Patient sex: F
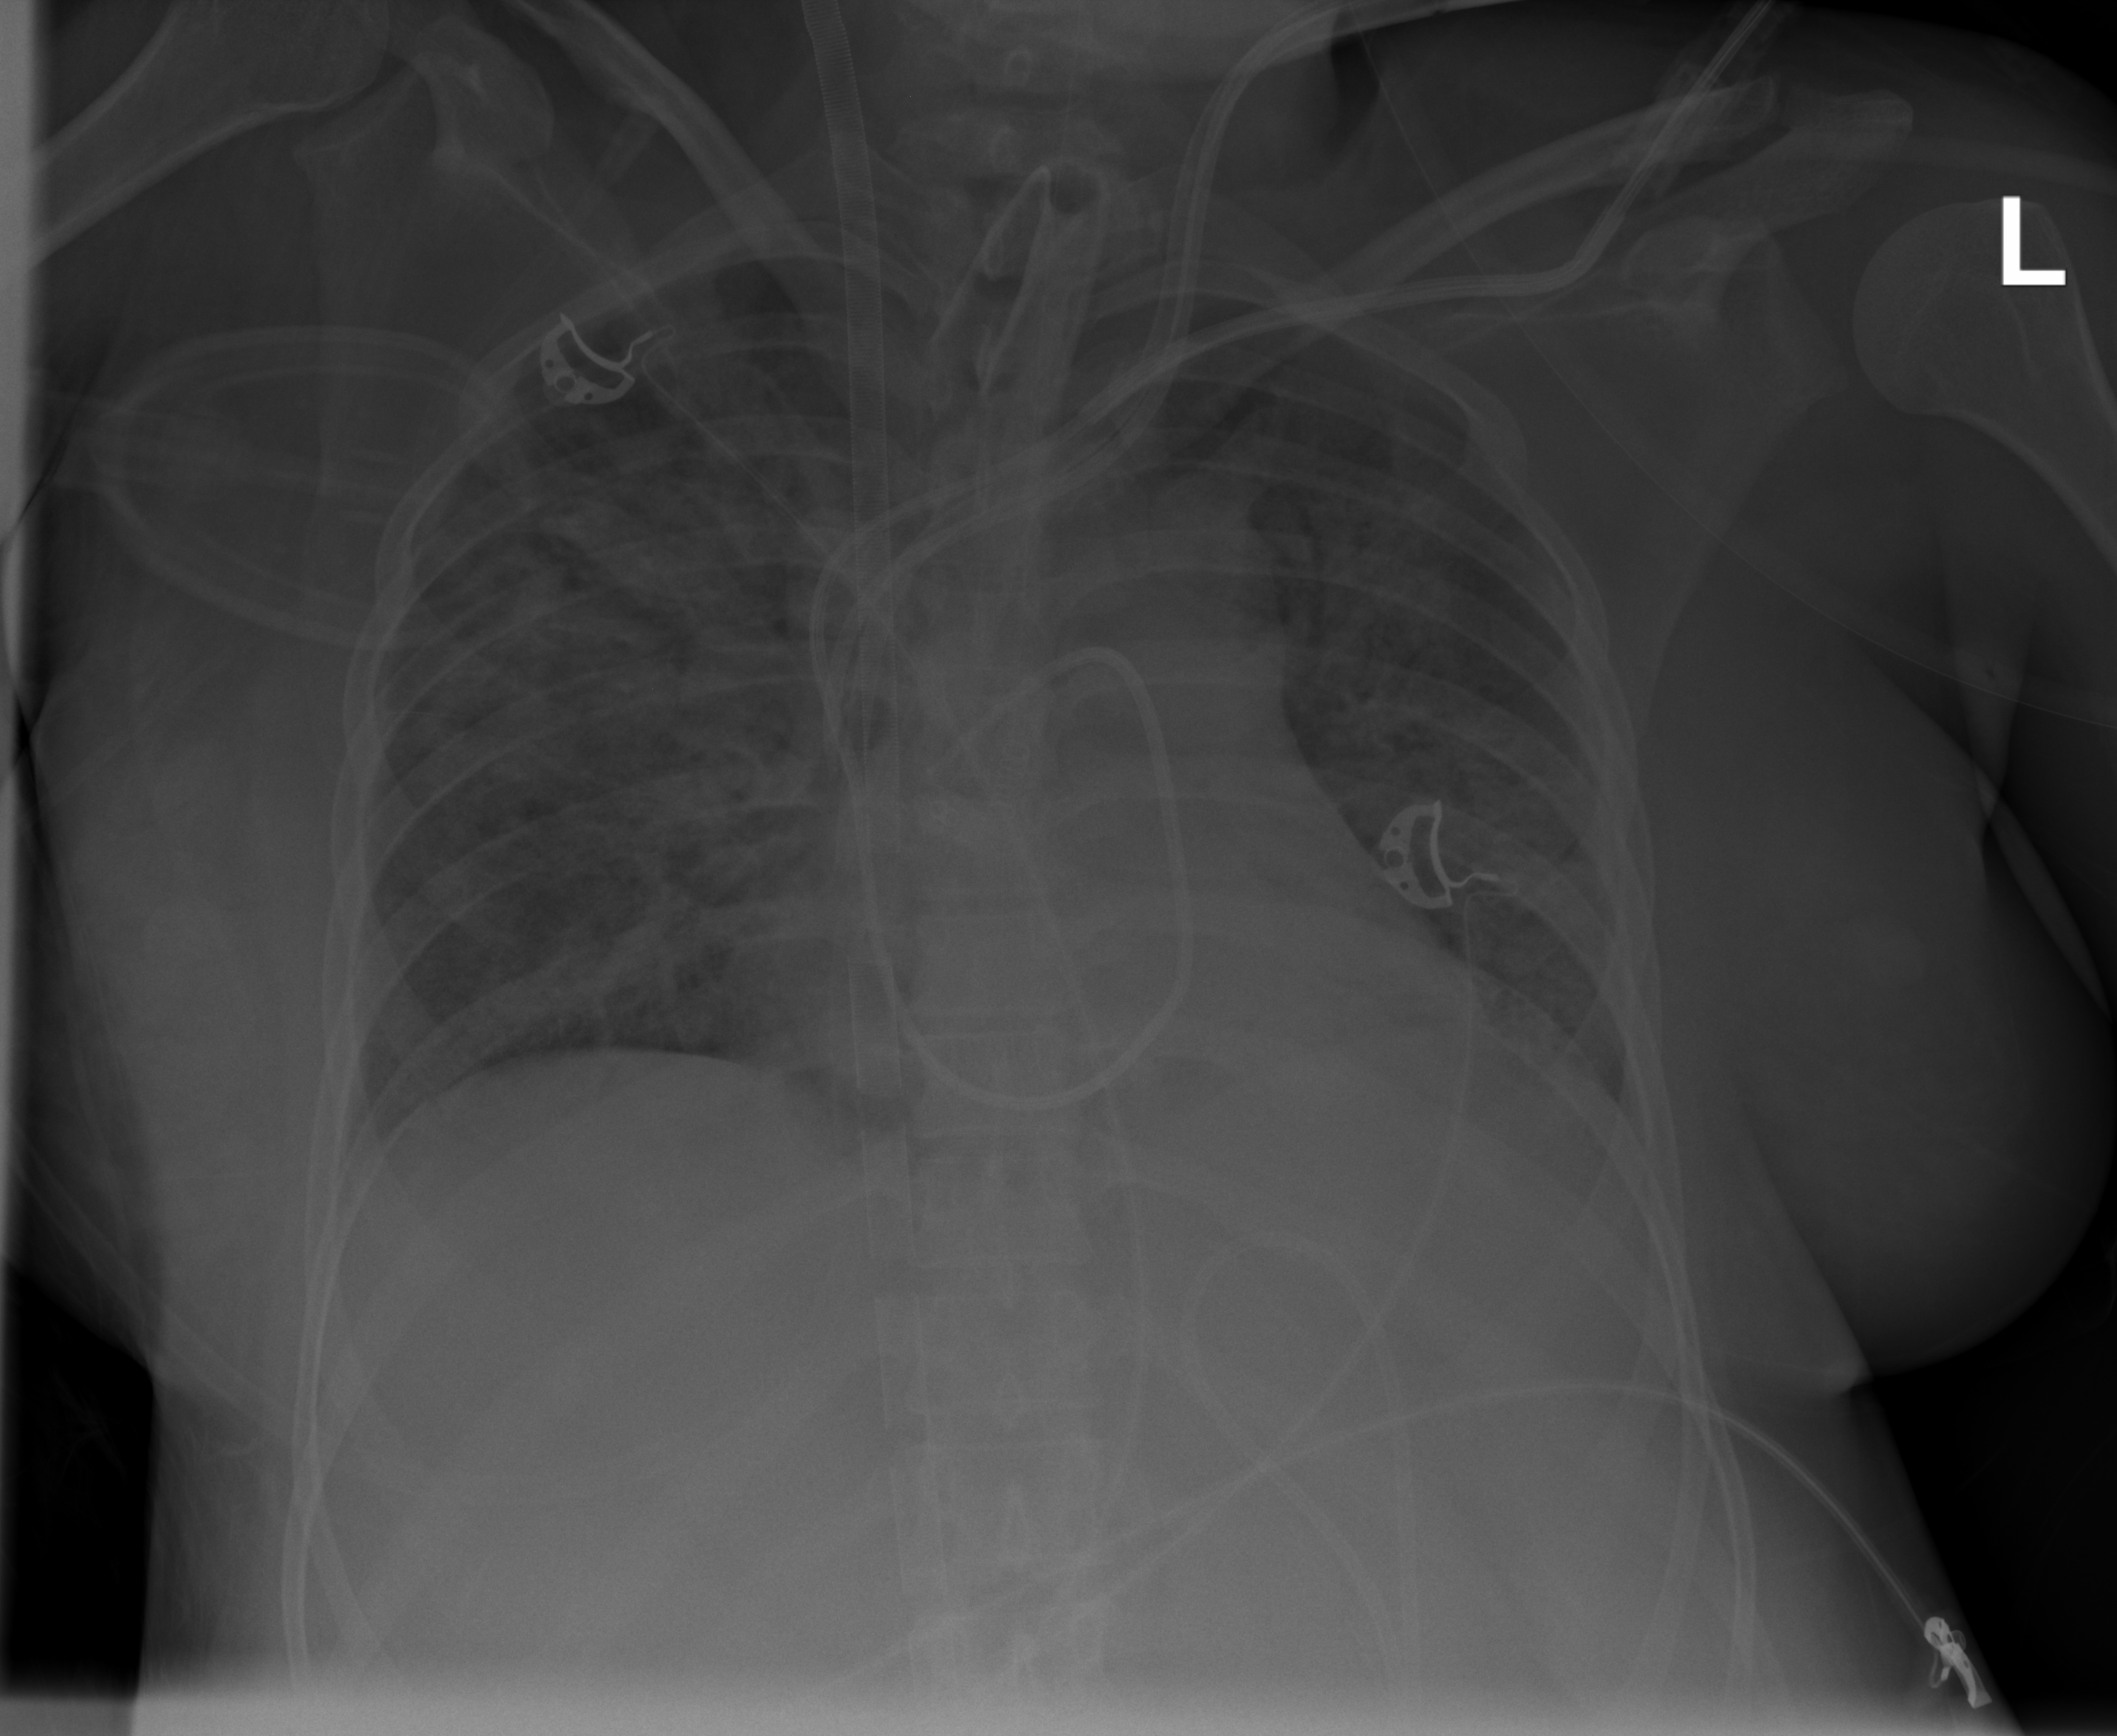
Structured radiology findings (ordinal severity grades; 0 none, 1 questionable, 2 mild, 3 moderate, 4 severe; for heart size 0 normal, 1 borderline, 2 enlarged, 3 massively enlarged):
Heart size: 2
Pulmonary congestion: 2
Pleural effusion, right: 0
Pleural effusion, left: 0
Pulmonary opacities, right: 4
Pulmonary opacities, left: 4
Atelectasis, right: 3
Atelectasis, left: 3